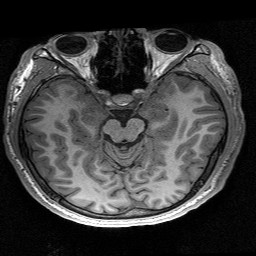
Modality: T1w
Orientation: coronal
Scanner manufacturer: siemens
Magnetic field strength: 3 T
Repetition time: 2.53 s
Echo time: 0.00267 s